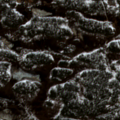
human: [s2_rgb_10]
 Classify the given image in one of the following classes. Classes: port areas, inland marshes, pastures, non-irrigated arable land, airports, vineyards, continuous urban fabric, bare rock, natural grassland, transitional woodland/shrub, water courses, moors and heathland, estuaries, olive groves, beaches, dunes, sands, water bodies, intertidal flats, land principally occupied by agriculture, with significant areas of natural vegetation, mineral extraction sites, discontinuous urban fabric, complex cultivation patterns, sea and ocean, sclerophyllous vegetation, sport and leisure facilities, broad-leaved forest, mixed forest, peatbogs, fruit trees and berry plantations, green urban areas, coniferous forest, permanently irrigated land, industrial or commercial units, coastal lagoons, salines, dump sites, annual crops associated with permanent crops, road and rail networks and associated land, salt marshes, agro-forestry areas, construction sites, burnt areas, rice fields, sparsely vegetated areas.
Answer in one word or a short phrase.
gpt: coniferous forest, mixed forest, peatbogs